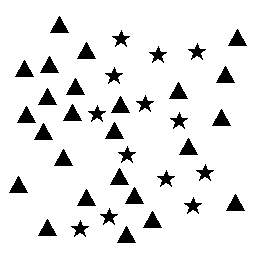
Squares: 0
Triangles: 25
Stars: 13
Total shapes: 38